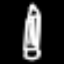
Label: pencil